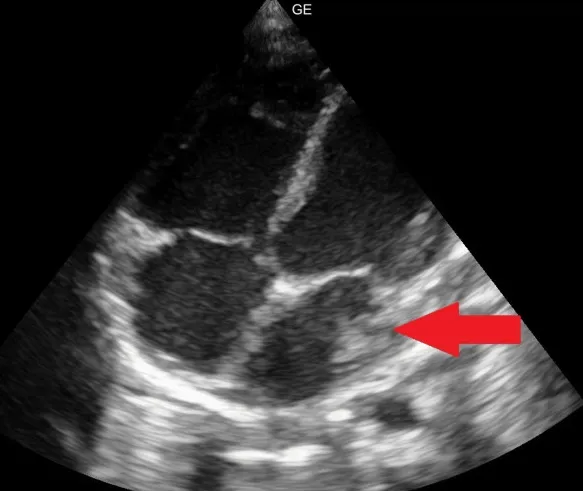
Ultrasound showing a rare association of intracardiac appendage in the left atrium attached to the atrial wall.
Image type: radiology (ultrasound)